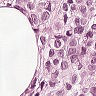
Metastatic tissue present: yes